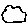
Label: cloud